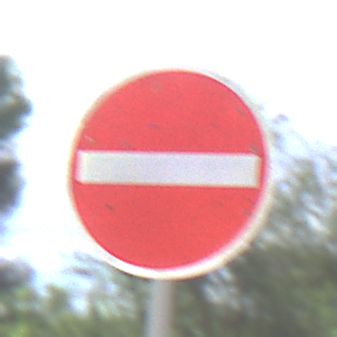
Verkehrszeichen: VerbotDerEinfahrt
Umgebung: Outdoor, Nature
Tageszeit: Midday
Wetter: PartlyCloudy
Licht: Natural
Jahreszeit: NotSpecified
Kontrast: HighContrast